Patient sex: M
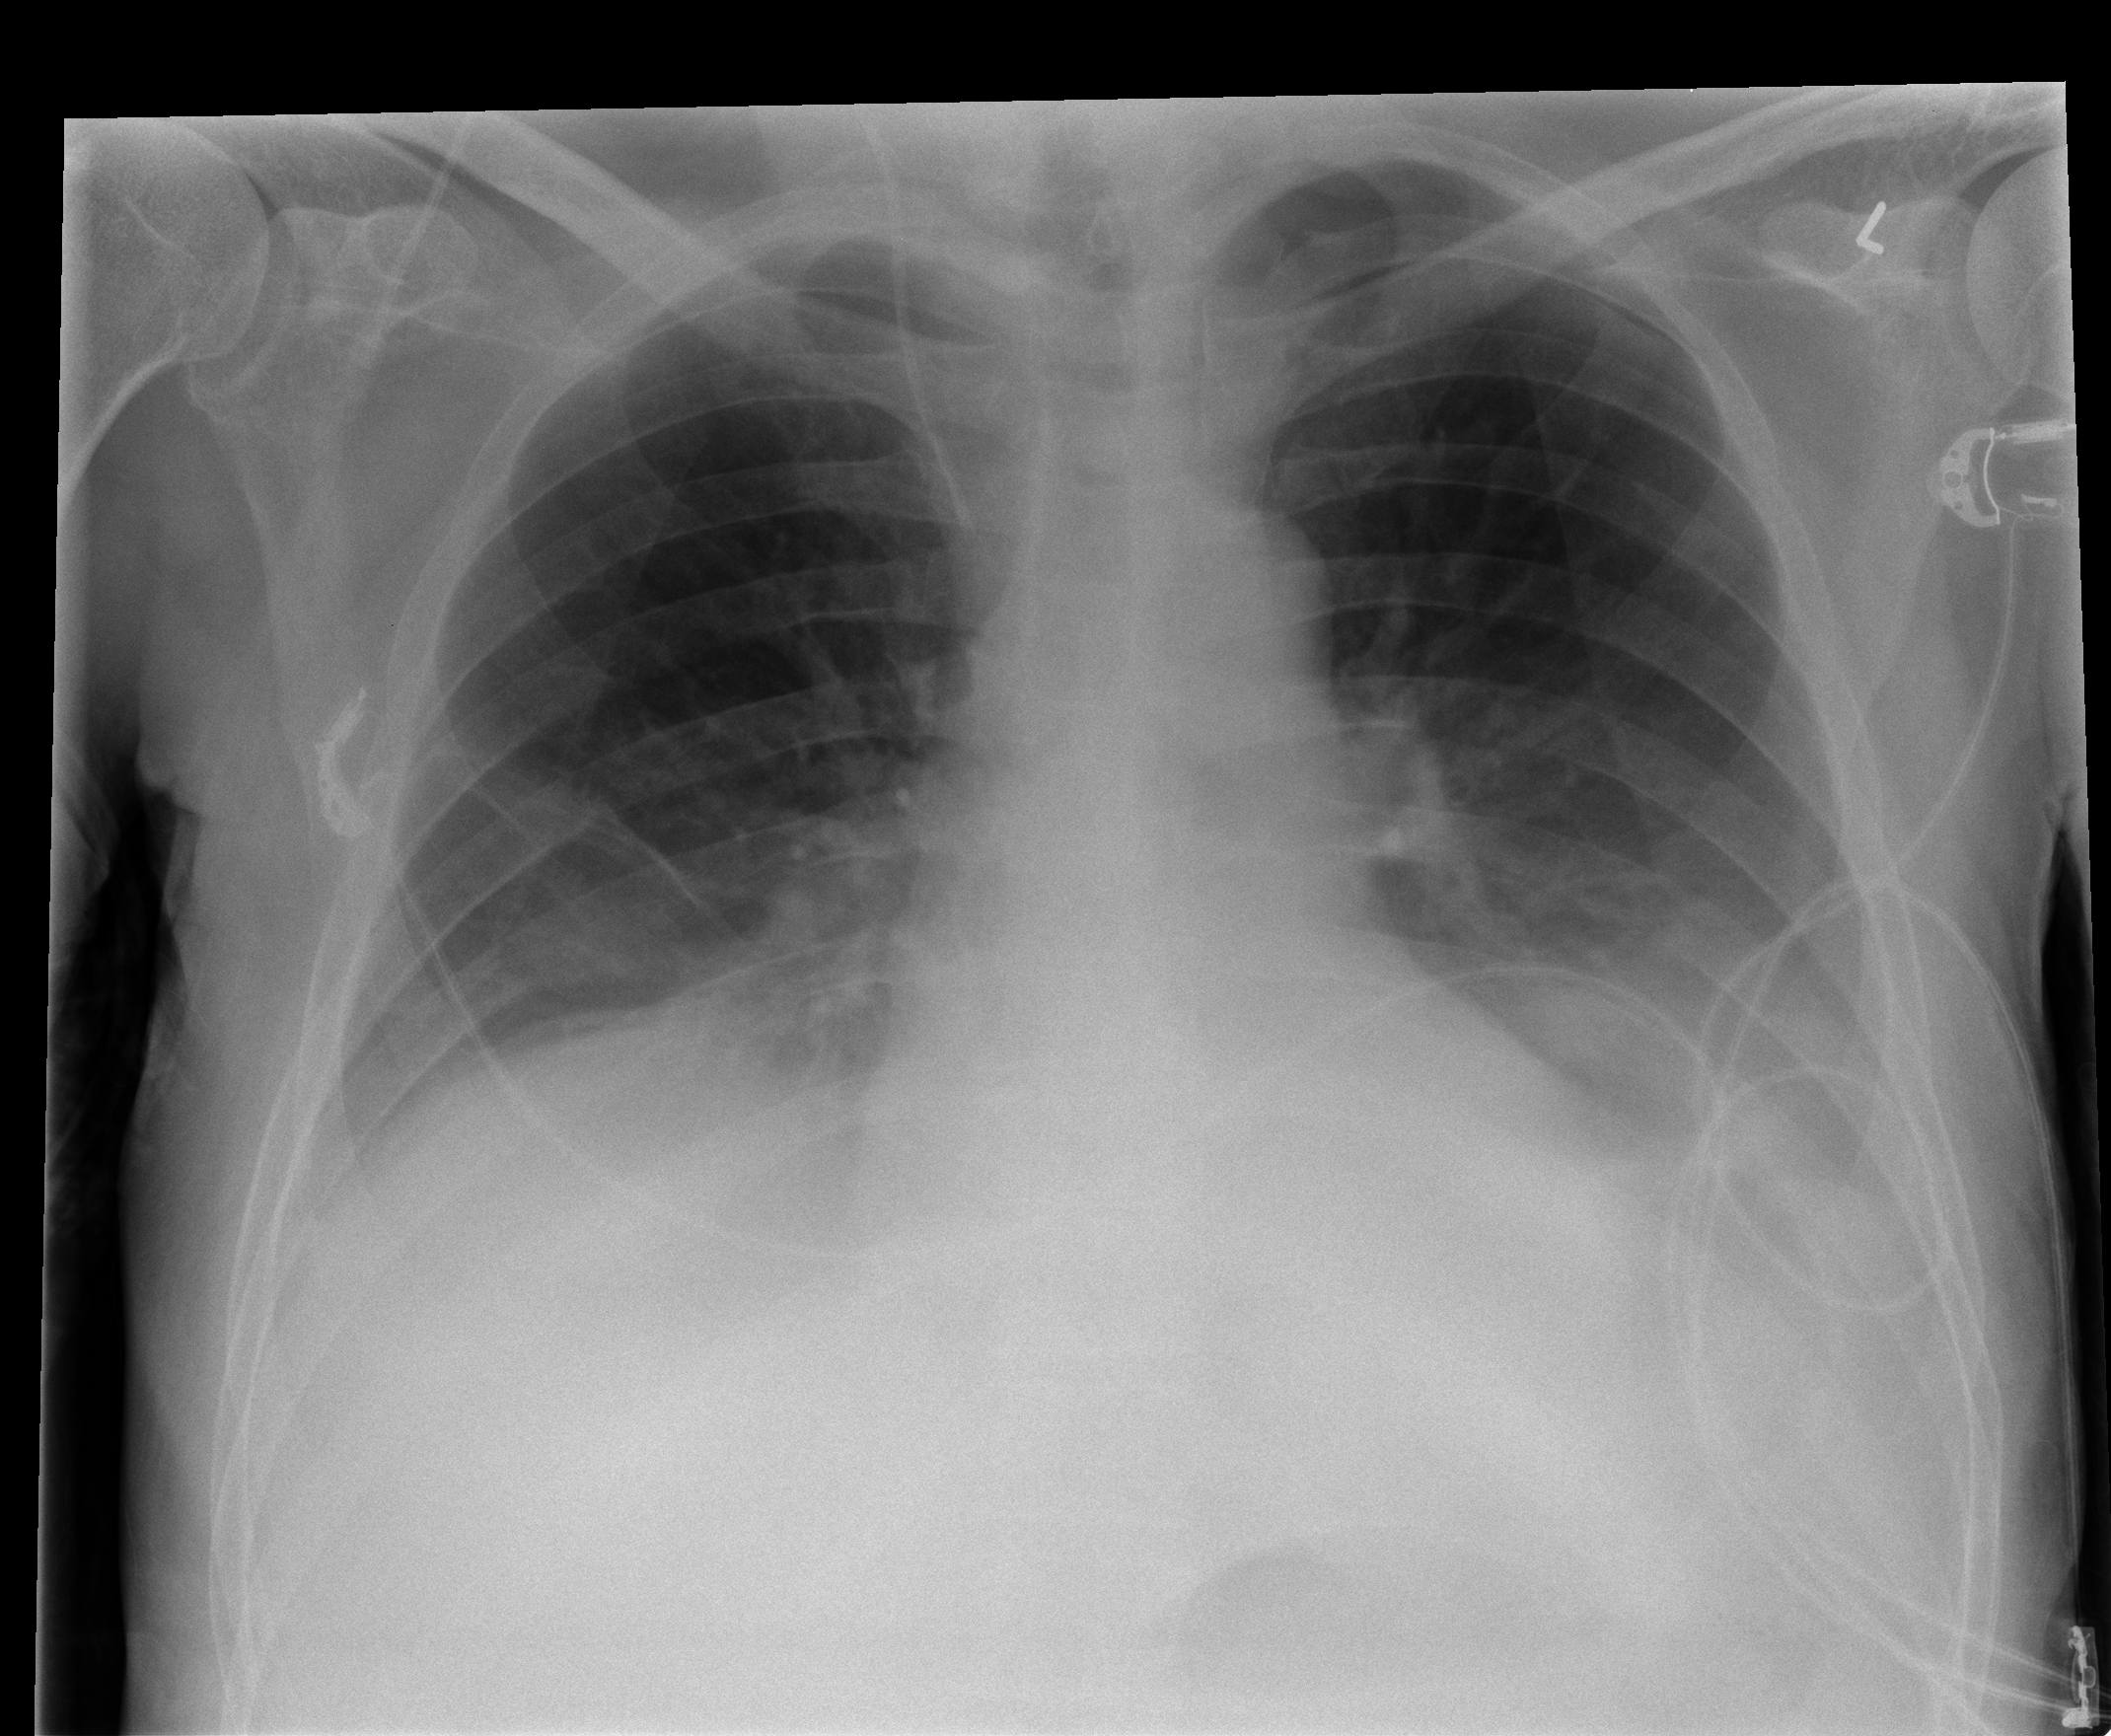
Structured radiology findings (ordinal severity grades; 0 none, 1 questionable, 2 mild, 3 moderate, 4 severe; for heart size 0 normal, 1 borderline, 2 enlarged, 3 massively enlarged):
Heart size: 0
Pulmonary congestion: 0
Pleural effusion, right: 2
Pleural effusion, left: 2
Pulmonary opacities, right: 0
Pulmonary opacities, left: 0
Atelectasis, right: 2
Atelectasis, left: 0